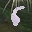
Label: 6